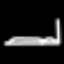
Label: bed